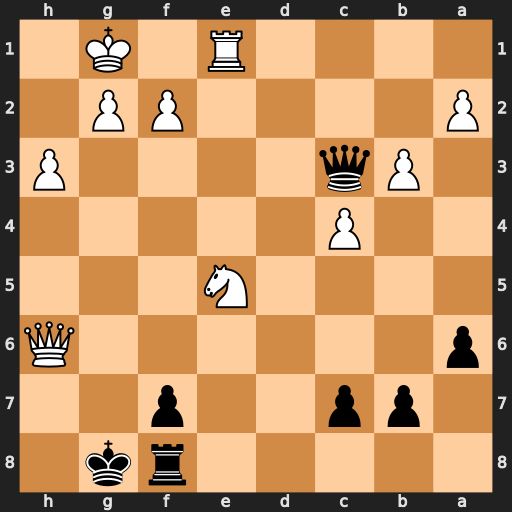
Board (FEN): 5rk1/1pp2p2/p6Q/4N3/2P5/1Pq4P/P4PP1/4R1K1
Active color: b
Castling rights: -
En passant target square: -
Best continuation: Qxe1+ Kh2 Qxe5+